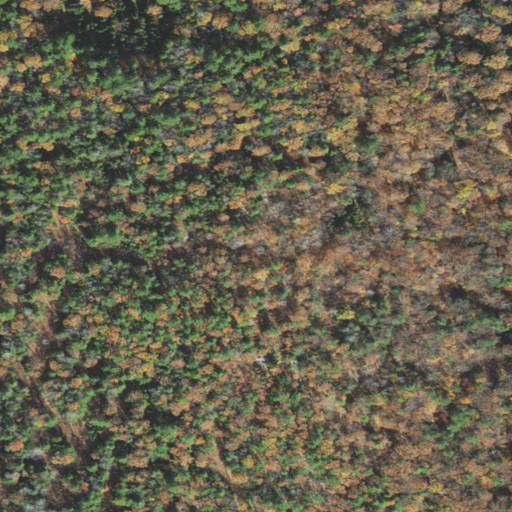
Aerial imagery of mountain in New Hampshire named Ball Hill containing mixed forest, deciduous forest, and evergreen forest